Question: Because this app tracks the user using the computer camera, I need it to launch always on the main monitor, where the camera is (iMac/Macbook), on the horizontal center, on top of the screen. Like this:

I know how to make it launch at the top and centered horizontally but my problem is that if the user launches the application by clicking on the doc on the secondary monitor or from double clicking it from the finder on the secondary monitor, the application will launche glued to the top of the secondary monitor. I need it to go for the monitor with the camera, that is the main screen.
Is there a way to do that?
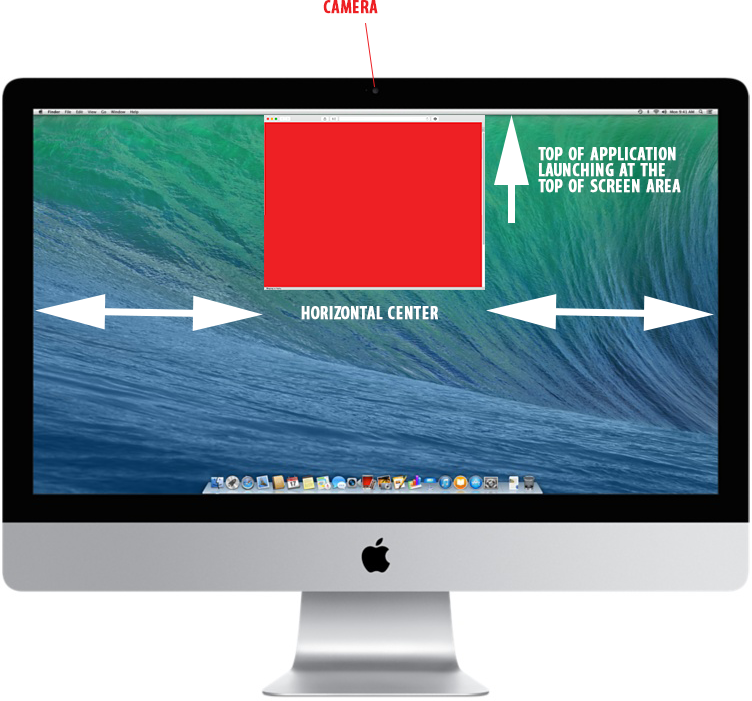
Answer: You can subclass NSWindow and override
Please refer <URL>: